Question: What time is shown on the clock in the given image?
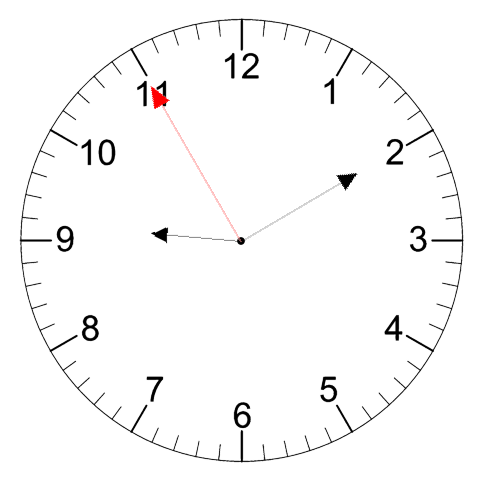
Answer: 09:09:55